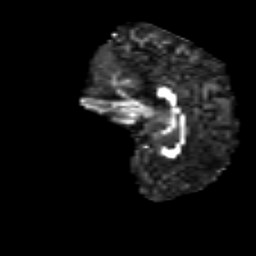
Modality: FA
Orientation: sagittal
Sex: male
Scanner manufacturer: siemens
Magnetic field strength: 3 T
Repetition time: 5 s
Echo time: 0.071 s